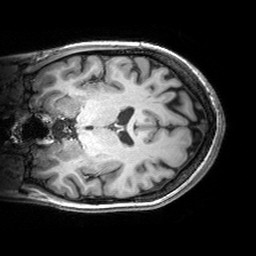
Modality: T1w
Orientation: coronal
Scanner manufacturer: siemens
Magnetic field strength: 3 T
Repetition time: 2.53 s
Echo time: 0.00299 s